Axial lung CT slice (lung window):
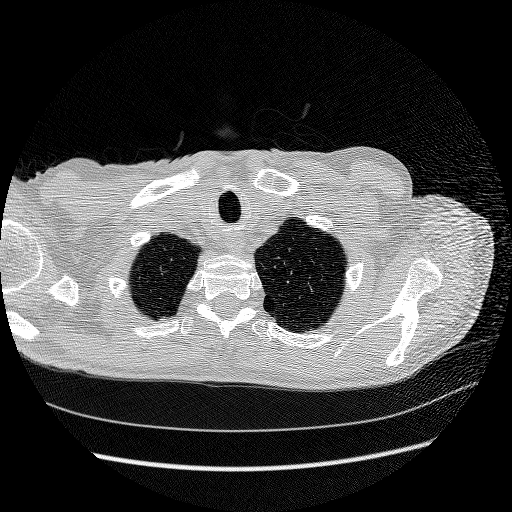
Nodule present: no